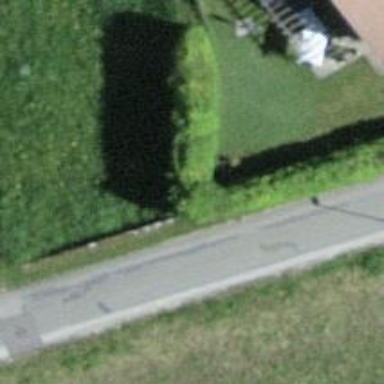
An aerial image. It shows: Hedge barrier.